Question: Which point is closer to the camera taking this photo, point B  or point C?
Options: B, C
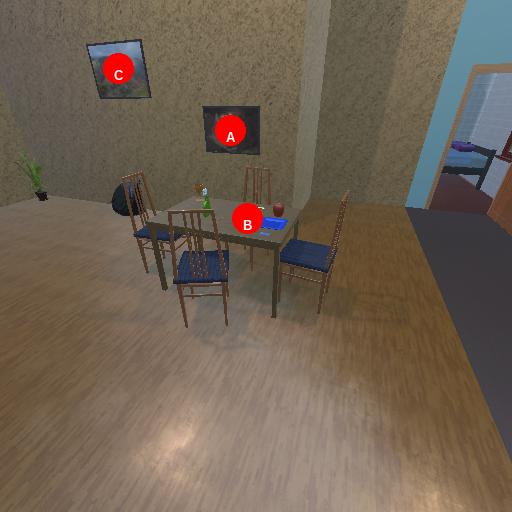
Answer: B